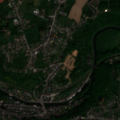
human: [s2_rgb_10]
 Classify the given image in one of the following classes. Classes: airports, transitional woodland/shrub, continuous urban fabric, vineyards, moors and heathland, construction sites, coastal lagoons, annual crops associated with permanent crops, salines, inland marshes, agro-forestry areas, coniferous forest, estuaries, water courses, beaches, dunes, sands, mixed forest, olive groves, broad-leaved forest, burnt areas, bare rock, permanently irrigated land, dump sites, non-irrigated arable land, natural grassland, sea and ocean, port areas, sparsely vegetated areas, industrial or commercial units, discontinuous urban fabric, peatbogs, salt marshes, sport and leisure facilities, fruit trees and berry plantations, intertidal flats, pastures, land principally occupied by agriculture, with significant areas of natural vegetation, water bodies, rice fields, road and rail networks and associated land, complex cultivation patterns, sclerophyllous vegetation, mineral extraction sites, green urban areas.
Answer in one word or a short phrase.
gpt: discontinuous urban fabric, complex cultivation patterns, land principally occupied by agriculture, with significant areas of natural vegetation, broad-leaved forest